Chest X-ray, PA view. Patient: 75 years old, sex M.
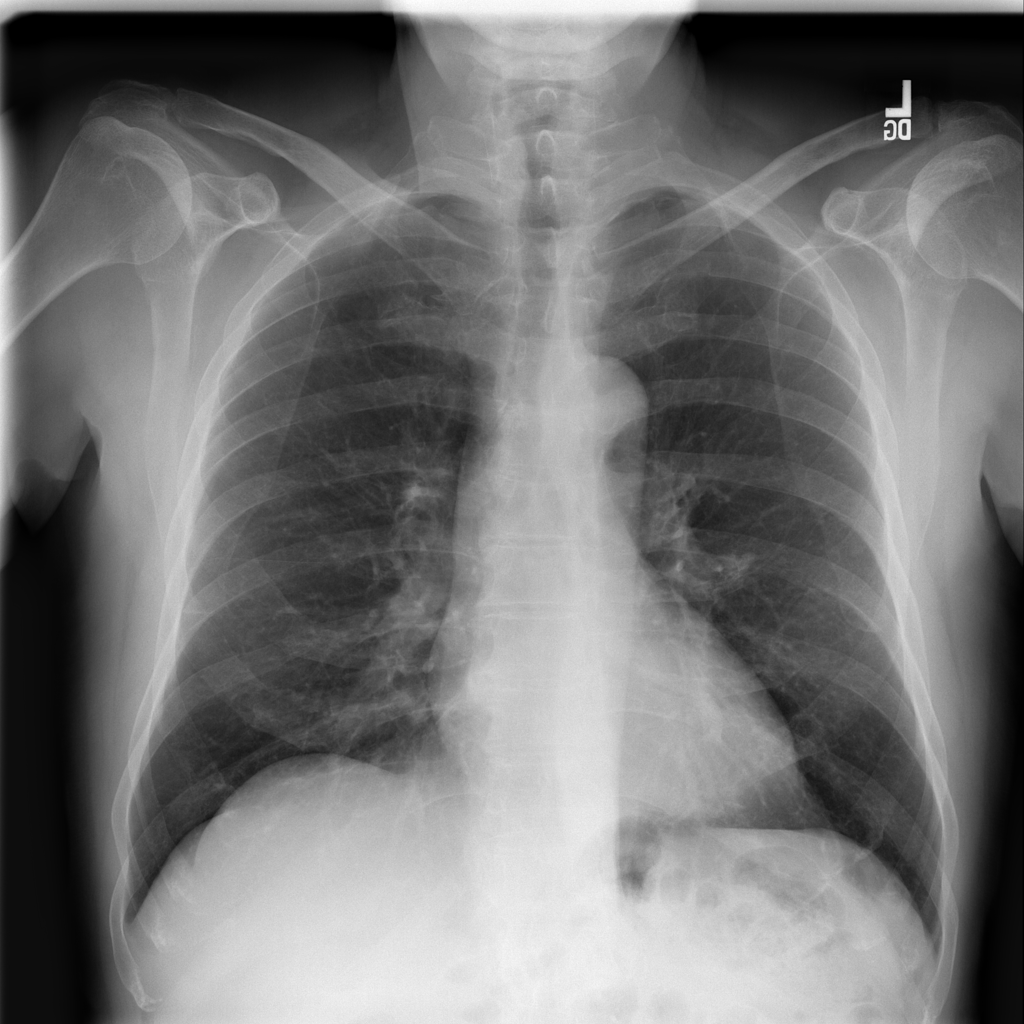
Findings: Atelectasis